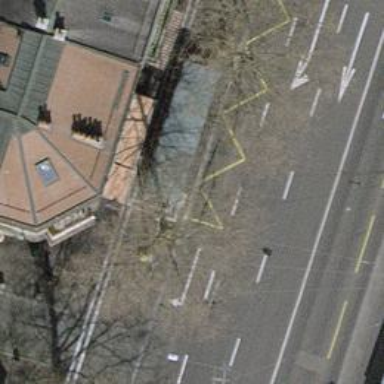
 serving as platform for public transportation."